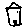
Label: house